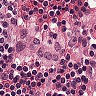
Metastatic tissue present: no